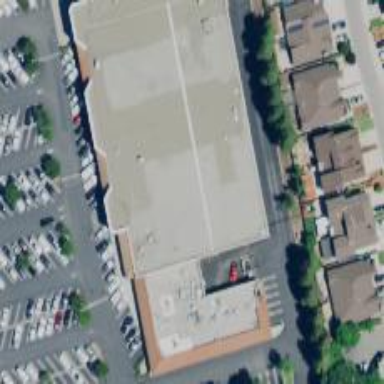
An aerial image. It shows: Supermarket.